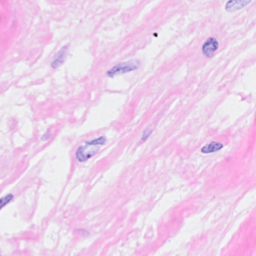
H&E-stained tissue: Breast